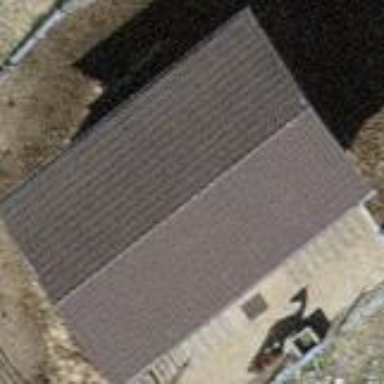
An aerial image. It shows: Stable building.